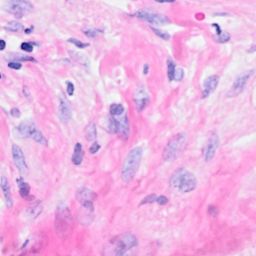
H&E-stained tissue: Breast